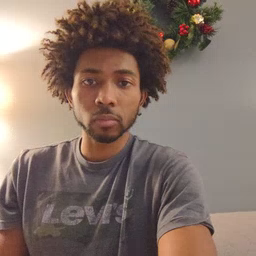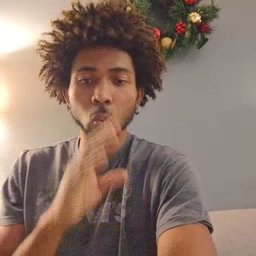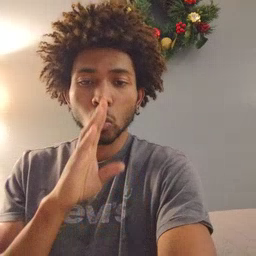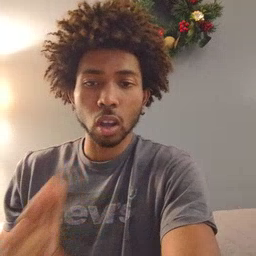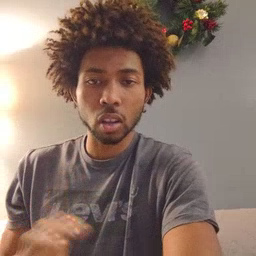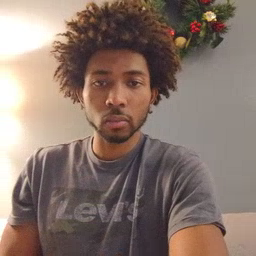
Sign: quiet